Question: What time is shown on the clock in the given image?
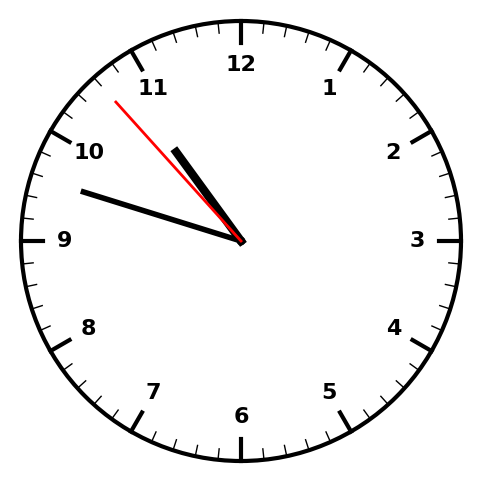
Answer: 10:47:53